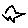
Label: star